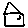
Label: house